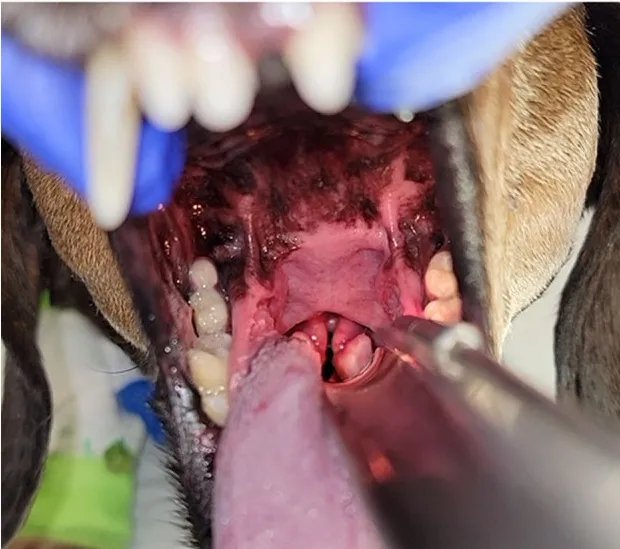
(A, B) Images of the larynx obtained under a light plane of anesthesia following the administration of butorphanol and alfaxalone in the dog 72 h after percutaneous ultrasound guided ethanol ablation of the parathyroid nodule. Inappropriate laryngeal movement was noted, including minimal movement of the arytenoid cartilages on inspiration.
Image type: medical_photograph (other_medical_photograph)